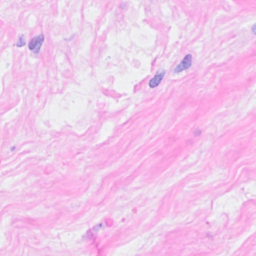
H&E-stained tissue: Breast